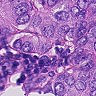
Metastatic tissue present: yes